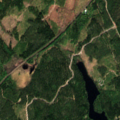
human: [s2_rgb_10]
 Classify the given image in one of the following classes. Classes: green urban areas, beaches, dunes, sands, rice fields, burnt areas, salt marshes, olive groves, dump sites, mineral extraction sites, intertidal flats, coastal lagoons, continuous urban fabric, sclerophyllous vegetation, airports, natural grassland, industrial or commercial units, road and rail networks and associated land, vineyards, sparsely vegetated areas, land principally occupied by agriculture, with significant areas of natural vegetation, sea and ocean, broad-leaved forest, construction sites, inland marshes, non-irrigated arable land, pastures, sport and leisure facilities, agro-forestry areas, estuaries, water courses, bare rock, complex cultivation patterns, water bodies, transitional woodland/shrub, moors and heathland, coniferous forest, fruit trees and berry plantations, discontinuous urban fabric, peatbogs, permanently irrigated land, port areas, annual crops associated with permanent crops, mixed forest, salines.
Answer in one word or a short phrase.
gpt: coniferous forest, mixed forest, transitional woodland/shrub, water bodies